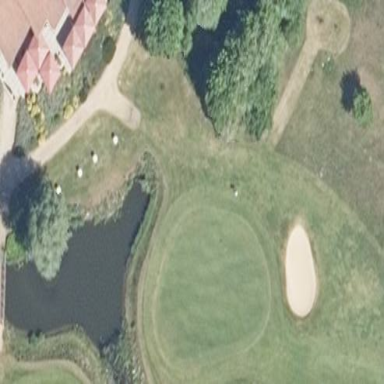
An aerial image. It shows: Golf green.